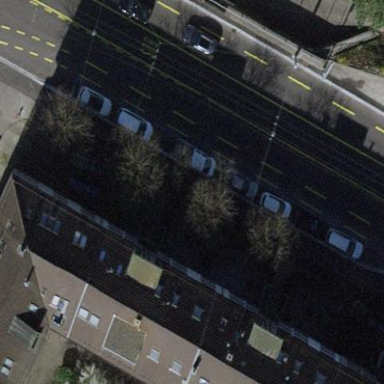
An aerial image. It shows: Parking lane for vehicles.